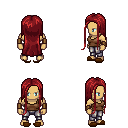
a pixel art fantasy rpg character, male body template, human, tanned skin, brown pirate shirt, metal pants, brunette extra-long hairstyle, leather bracers, brown slippers, four views (front, back, left, right), 2x2 character sprite sheet, small pixel art, hard edges, no anti-aliasing